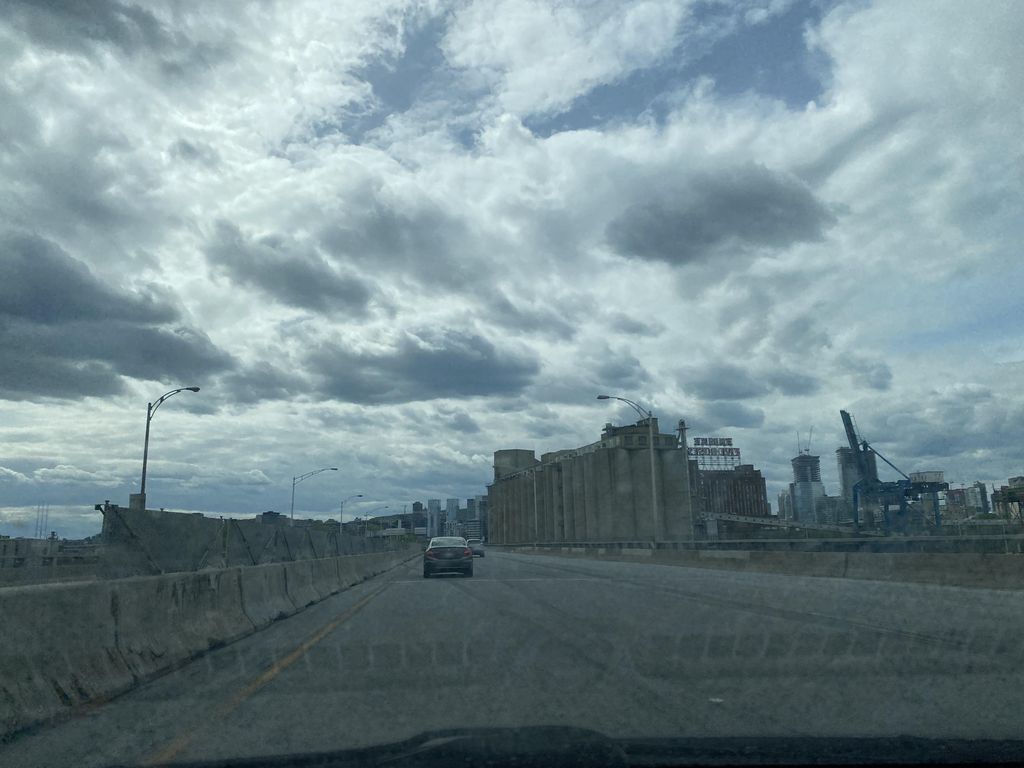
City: montreal